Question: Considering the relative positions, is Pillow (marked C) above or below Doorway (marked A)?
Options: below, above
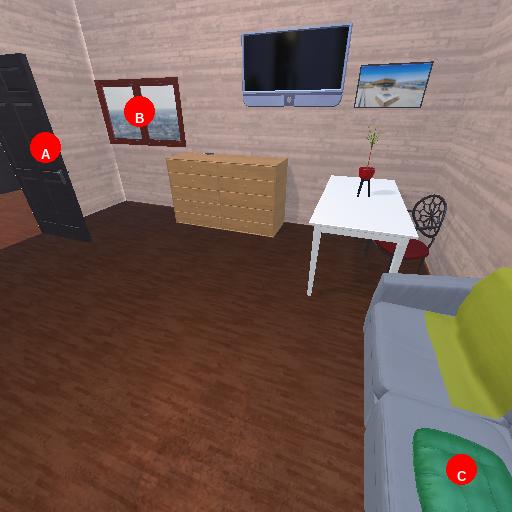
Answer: below